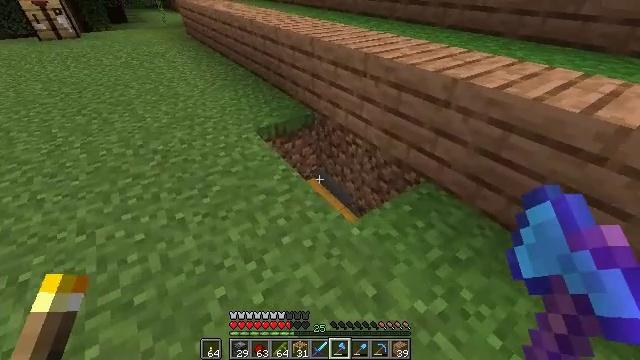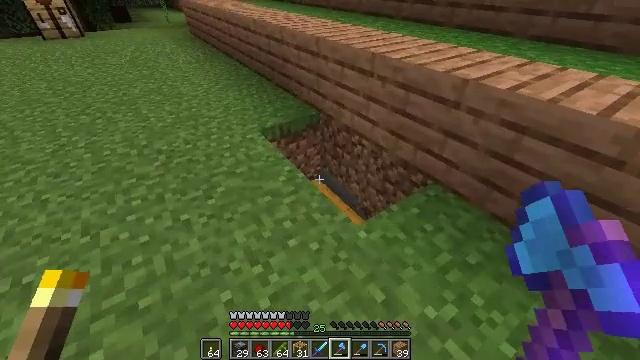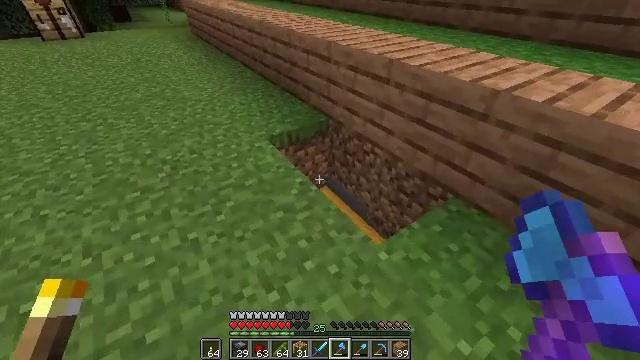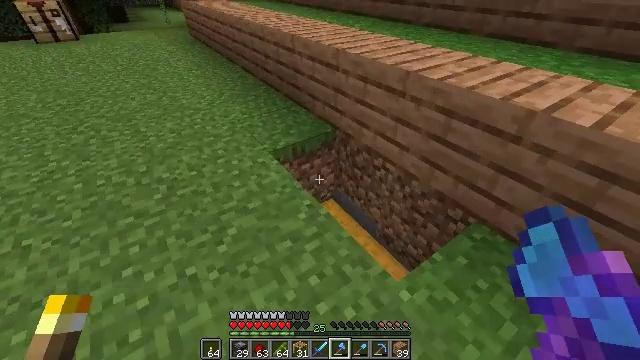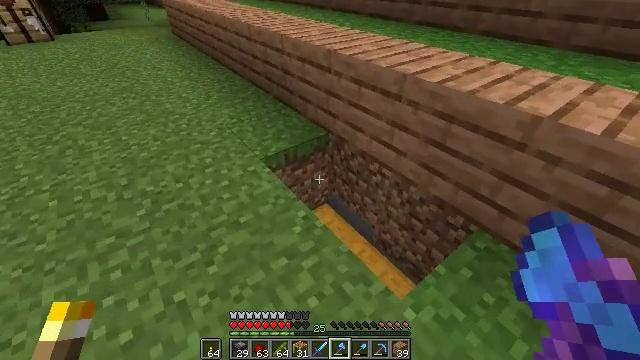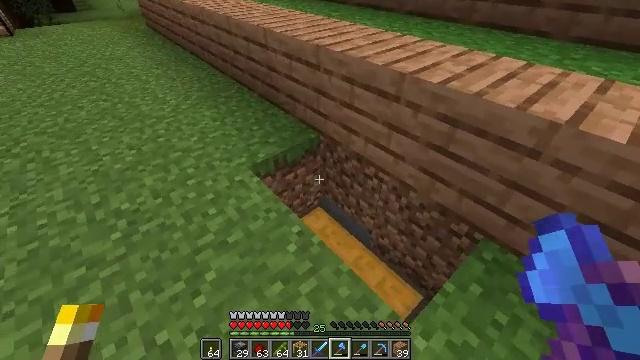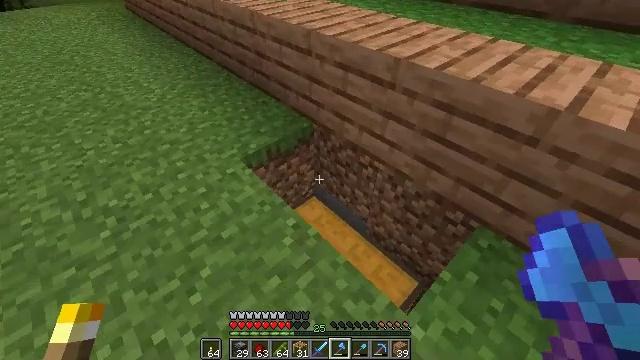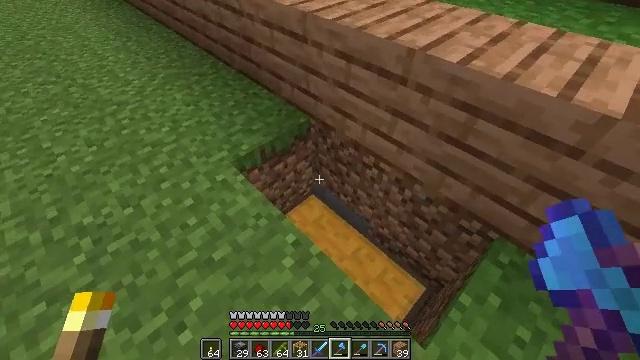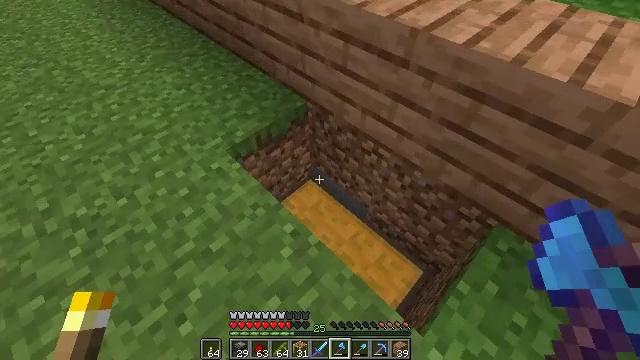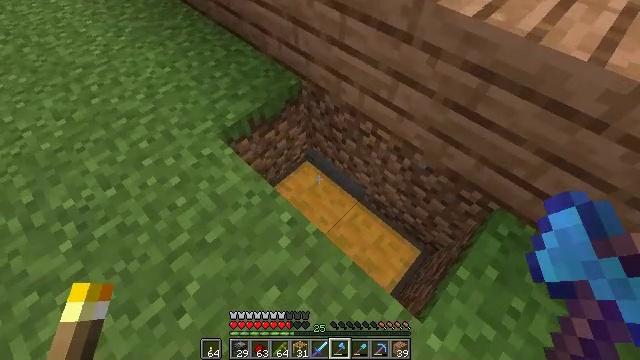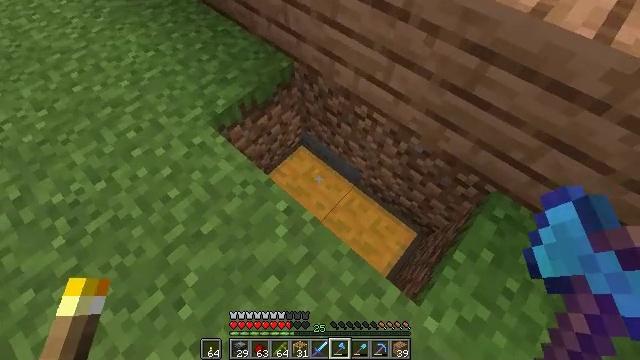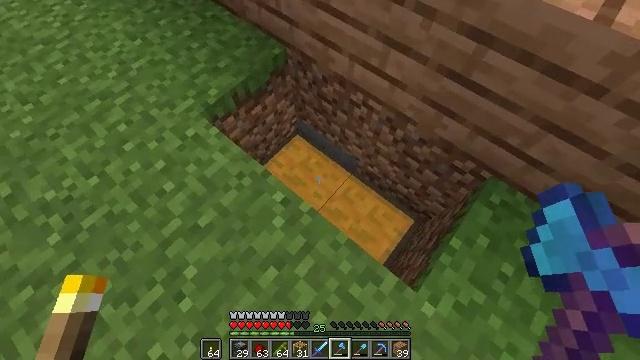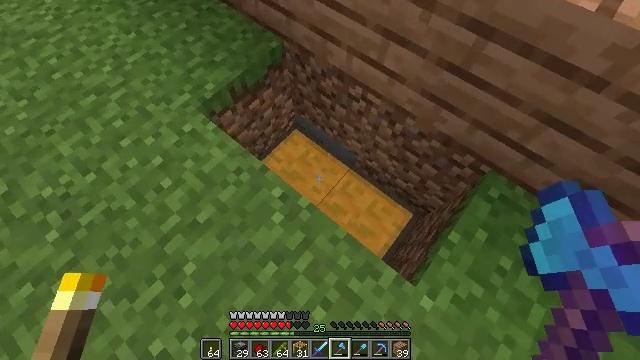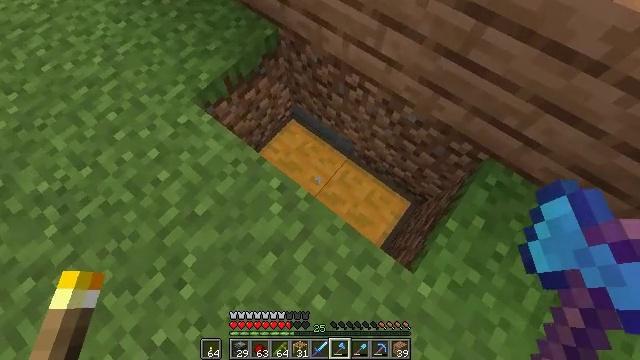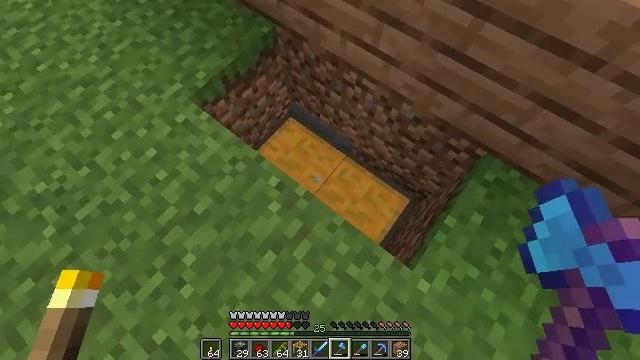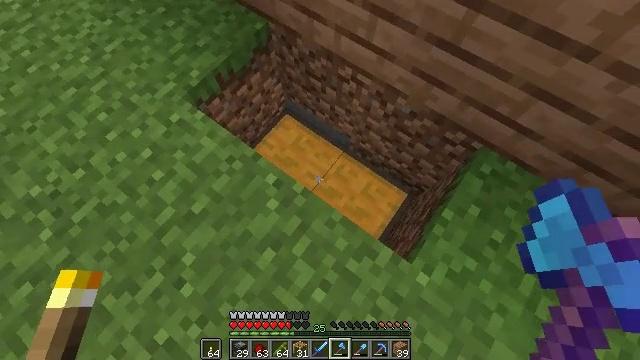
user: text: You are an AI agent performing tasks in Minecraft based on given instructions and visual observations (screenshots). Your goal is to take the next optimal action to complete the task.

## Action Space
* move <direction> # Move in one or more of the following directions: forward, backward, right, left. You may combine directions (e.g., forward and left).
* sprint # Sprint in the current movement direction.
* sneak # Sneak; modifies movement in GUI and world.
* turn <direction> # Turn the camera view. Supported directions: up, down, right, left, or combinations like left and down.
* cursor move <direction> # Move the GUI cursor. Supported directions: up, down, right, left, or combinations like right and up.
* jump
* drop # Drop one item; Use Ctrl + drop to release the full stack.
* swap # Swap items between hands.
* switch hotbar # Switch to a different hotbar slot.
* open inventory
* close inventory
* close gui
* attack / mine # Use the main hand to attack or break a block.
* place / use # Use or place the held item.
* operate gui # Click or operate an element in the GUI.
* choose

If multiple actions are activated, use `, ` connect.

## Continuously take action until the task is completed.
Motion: motion action
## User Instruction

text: Break the redstone wire to disrupt circuits.
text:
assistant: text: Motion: move forward and move left
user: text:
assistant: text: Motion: move forward
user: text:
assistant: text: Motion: move forward
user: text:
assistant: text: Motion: move forward, turn right
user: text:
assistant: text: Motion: move forward, turn right and down
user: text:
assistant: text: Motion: move forward, turn right and down
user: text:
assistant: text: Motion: move forward, turn right and down
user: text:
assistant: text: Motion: turn down
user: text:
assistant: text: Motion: turn right and down
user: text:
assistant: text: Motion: turn right and down
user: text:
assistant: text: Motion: turn right and down
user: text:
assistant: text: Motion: turn down
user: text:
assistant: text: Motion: turn right and down
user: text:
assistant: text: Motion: no_op
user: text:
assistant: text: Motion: turn right
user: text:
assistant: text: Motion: turn right
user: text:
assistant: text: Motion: turn right
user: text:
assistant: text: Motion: turn right
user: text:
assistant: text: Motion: turn right
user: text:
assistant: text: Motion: no_op
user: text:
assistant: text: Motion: no_op
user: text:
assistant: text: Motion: turn right
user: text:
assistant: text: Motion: no_op
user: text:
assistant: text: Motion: use / place
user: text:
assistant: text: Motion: use / place
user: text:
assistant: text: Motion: use / place
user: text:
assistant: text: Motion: use / place
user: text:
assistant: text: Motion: no_op
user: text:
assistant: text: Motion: open gui
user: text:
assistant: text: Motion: no_op